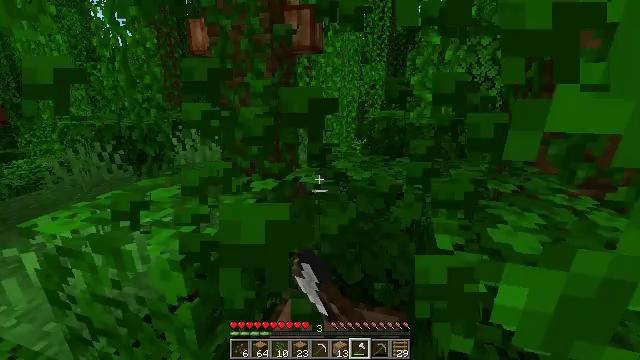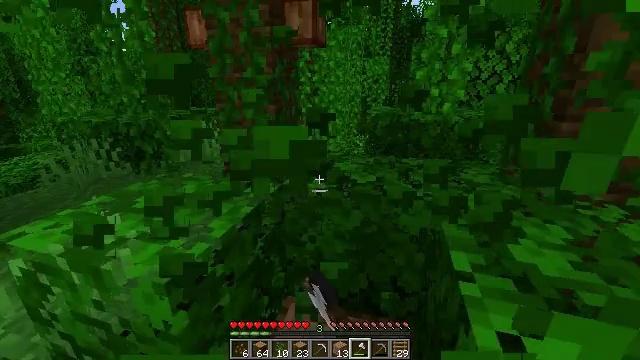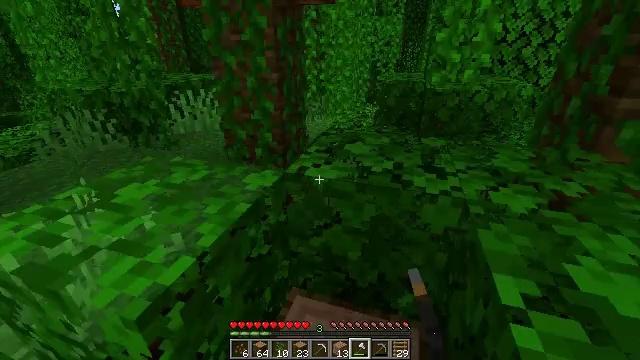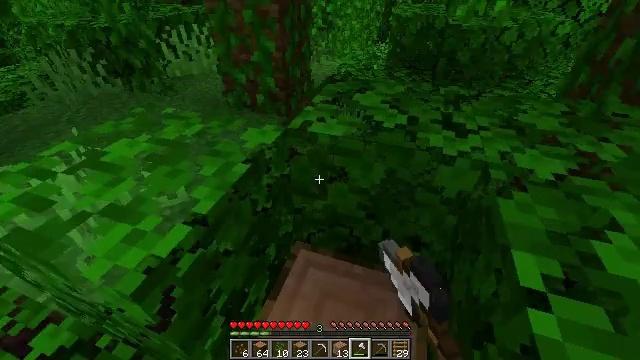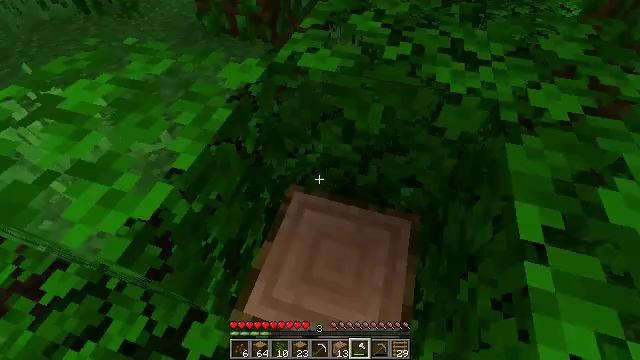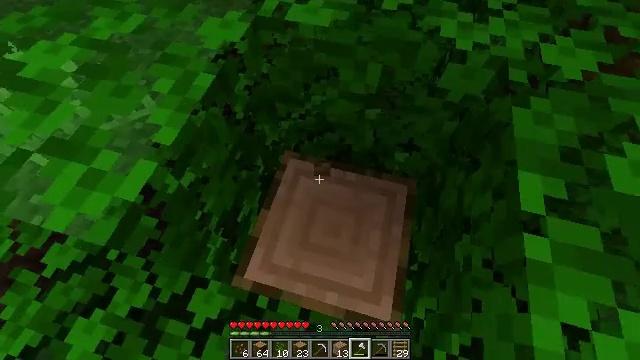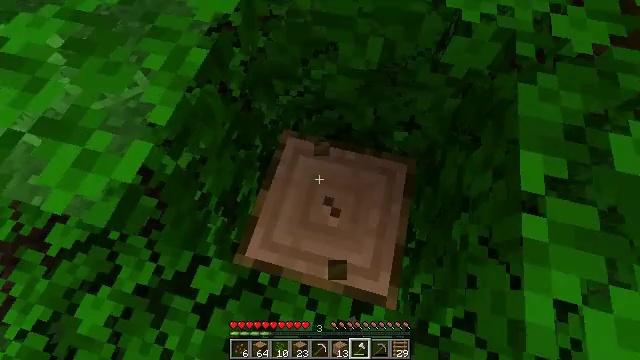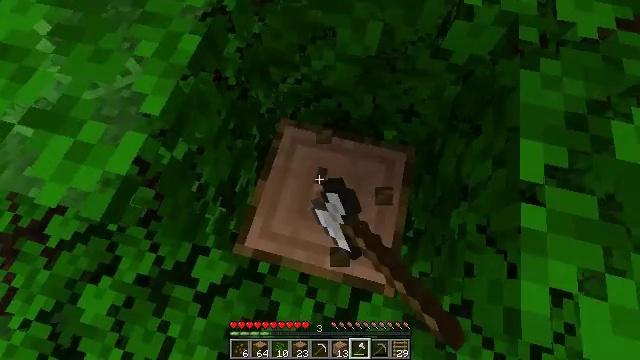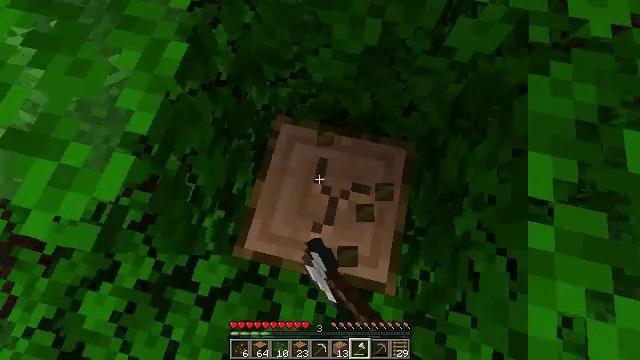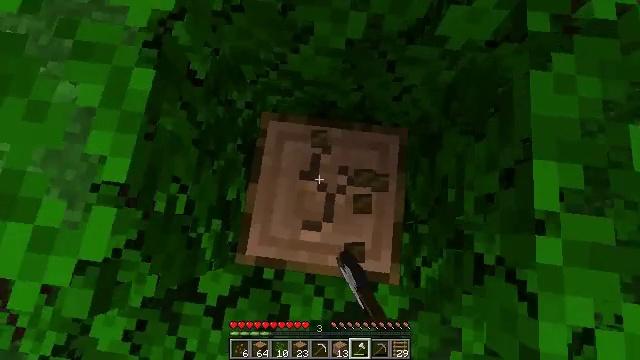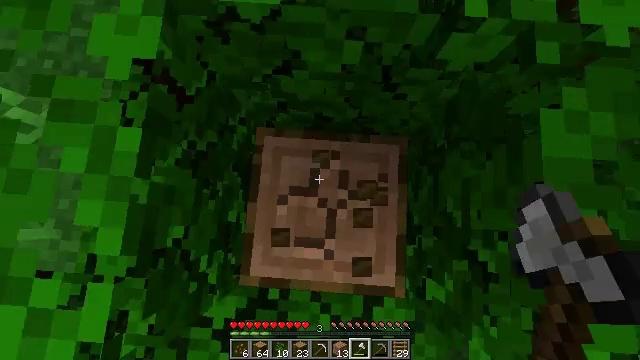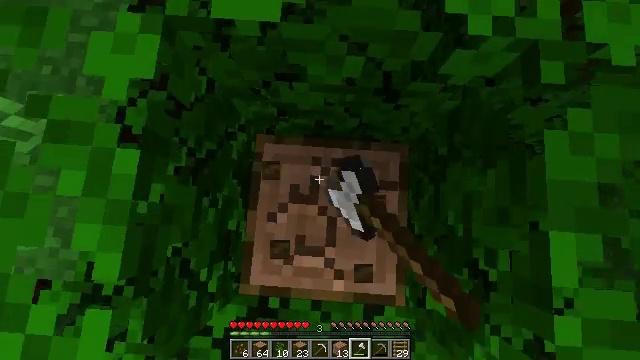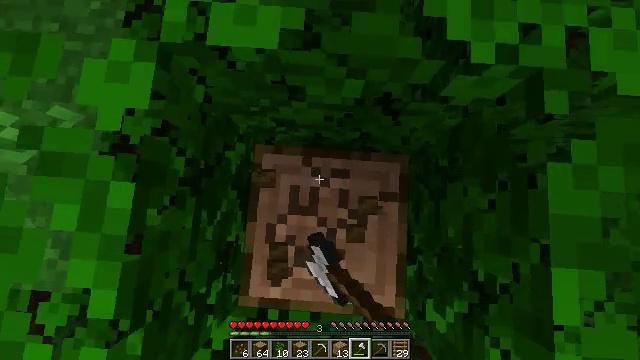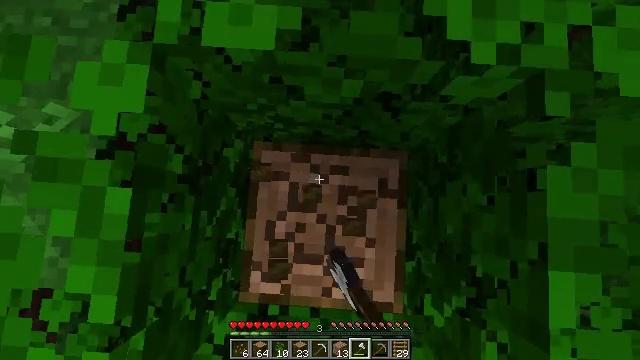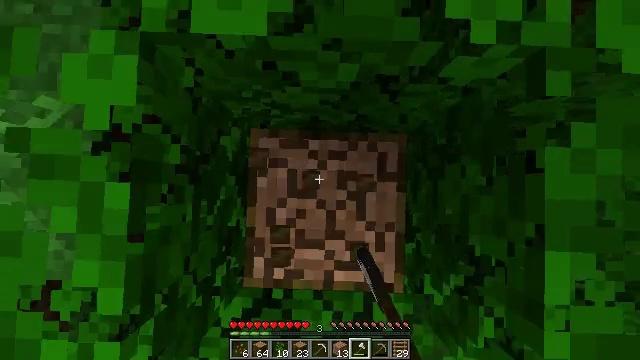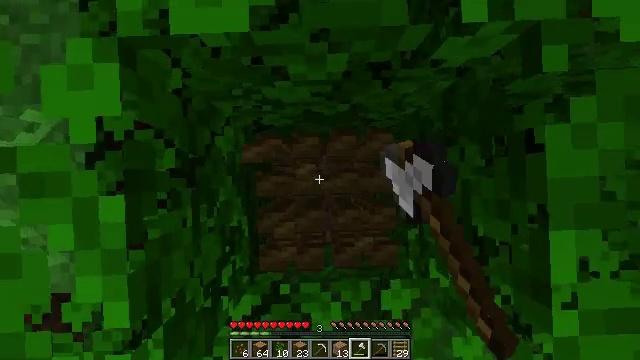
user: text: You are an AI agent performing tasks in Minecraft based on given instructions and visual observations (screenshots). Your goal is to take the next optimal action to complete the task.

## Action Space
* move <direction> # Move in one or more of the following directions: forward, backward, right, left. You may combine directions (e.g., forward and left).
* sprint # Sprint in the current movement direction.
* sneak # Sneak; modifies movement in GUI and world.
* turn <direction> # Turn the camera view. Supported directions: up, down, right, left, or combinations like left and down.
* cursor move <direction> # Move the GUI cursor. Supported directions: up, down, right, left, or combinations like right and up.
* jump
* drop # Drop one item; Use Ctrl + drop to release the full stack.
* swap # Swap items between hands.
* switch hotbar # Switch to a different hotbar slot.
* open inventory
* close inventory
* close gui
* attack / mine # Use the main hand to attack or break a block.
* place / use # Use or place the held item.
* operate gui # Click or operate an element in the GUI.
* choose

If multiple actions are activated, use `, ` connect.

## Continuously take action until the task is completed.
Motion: motion action
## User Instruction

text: Use an axe to chop the jungle log.
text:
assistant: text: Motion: move forward, turn down, attack / mine
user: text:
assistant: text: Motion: move forward, turn left and down, attack / mine
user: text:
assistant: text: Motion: turn left and down, attack / mine
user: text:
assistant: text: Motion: turn right and down, attack / mine
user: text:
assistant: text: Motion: turn right and down, attack / mine
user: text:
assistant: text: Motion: turn down, attack / mine
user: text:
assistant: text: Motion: turn down, attack / mine
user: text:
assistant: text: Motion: move forward, turn right and down, attack / mine
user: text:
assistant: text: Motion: move forward, turn right and down, attack / mine
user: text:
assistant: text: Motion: move forward, turn right and down, attack / mine
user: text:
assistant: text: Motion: attack / mine
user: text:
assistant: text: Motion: attack / mine
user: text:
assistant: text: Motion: turn down, attack / mine
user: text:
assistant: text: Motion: turn right and down, attack / mine
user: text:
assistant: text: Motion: turn right and down, attack / mine
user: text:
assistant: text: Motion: turn right and down, attack / mine
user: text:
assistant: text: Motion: turn right and down, attack / mine
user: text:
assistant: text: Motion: turn right and down, attack / mine
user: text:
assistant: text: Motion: turn right, attack / mine
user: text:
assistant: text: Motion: attack / mine